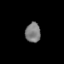
Tissue: skin
Cell type: Epithelial cells
Senescence score: 0.8676
Nuclear area (px): 296
Mean DAPI intensity: 124.003